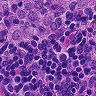
Metastatic tissue present: yes